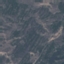
Land use / land cover class: HerbaceousVegetation